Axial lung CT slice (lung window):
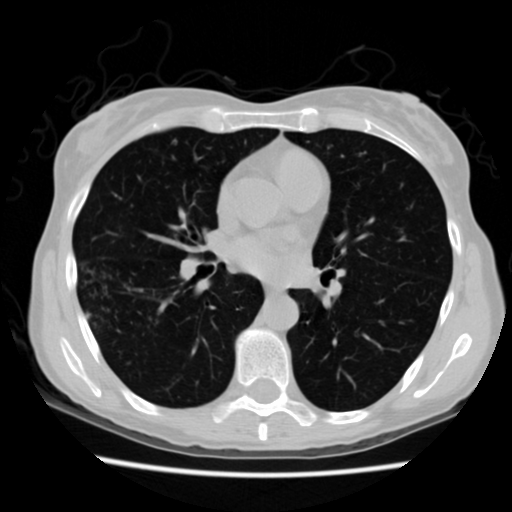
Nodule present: yes
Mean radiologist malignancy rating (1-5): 2